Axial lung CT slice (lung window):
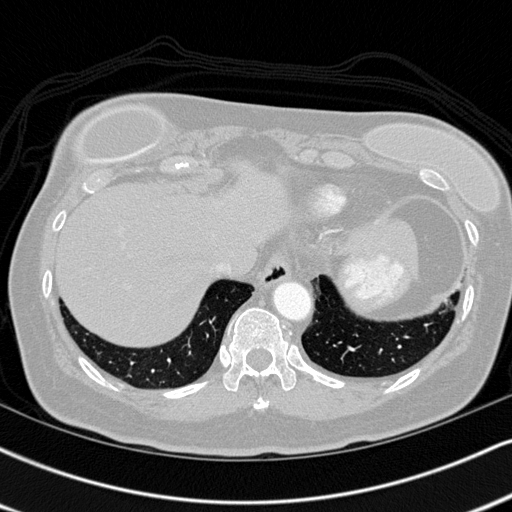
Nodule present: no